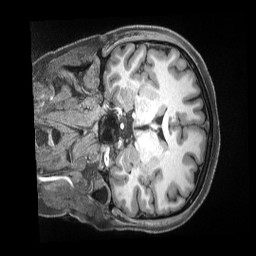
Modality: T1w
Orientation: coronal
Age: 20
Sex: female
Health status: ill
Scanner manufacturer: siemens
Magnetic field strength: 3 T
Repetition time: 2.5 s
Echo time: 0.00181 s